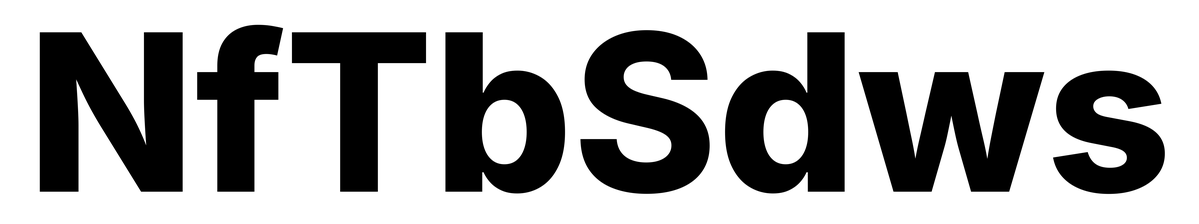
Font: Inter_ExtraBold